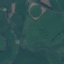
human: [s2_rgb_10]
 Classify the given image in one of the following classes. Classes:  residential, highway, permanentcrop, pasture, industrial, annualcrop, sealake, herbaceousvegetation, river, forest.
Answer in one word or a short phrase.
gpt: Pasture